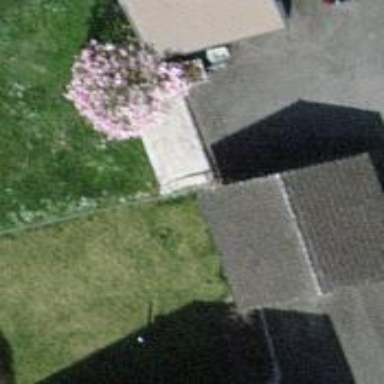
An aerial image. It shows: Group of garages.